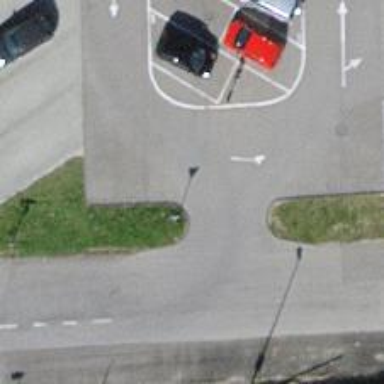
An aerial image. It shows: Compacted service road used as parking aisle.